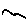
Label: bird